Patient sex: M
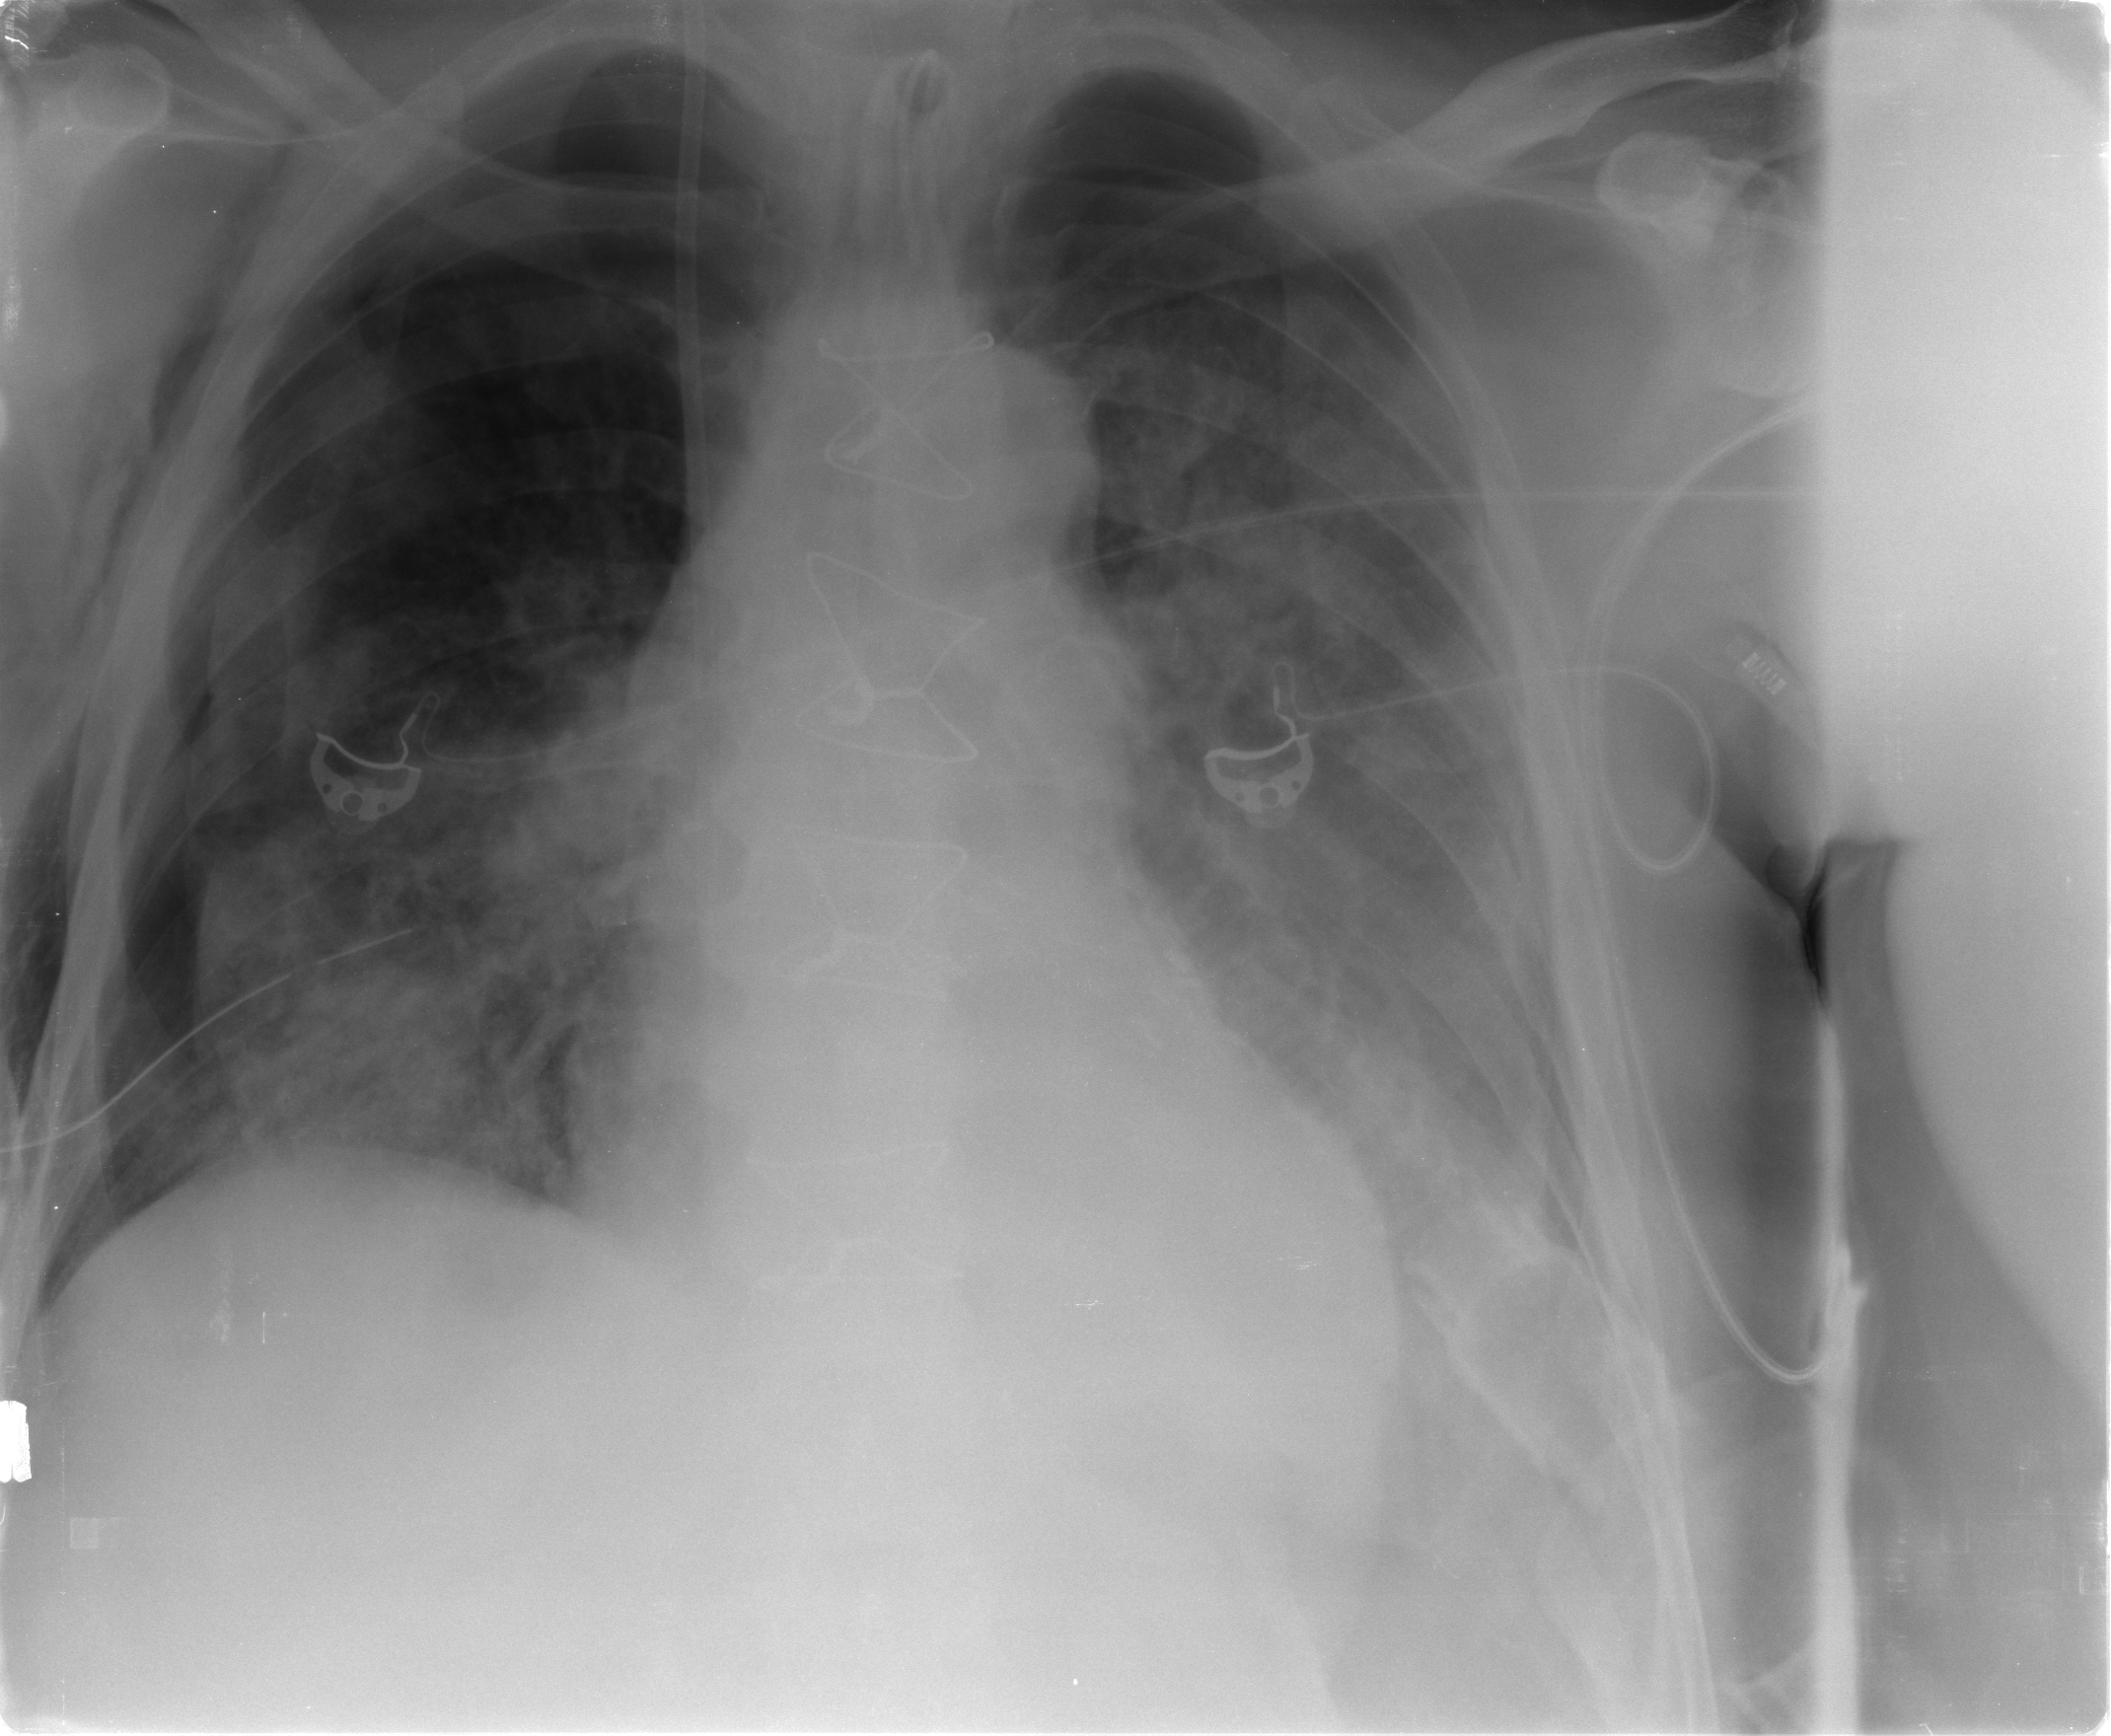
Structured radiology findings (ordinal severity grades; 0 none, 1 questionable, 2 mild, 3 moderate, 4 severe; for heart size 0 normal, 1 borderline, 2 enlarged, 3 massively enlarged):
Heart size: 0
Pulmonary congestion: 3
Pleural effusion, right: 0
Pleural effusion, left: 2
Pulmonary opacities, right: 2
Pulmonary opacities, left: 2
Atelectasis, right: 3
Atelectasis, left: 2